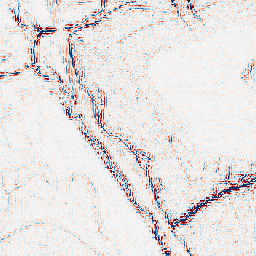
Category: wavelet
Decomposition family: wavelet_dwt
Decomposition parameters: wavelet: db2
level: 2
Upsampling method: fft_zeropad
Upsampling parameters: scale: 2
Upsampling scale: 2